Field crop: maize
Growth stage: 2
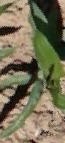
Species: maize